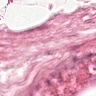
Metastatic tissue present: no